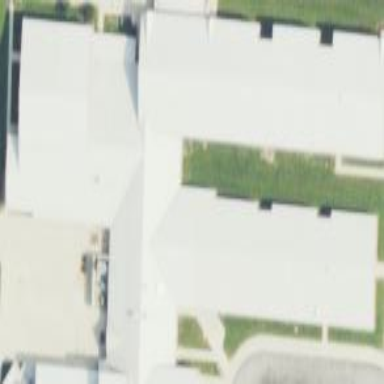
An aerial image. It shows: Light gray roofed school building.